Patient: sex M, age 60
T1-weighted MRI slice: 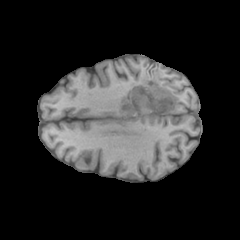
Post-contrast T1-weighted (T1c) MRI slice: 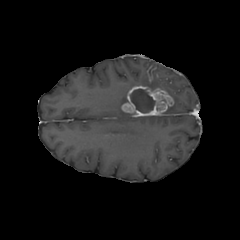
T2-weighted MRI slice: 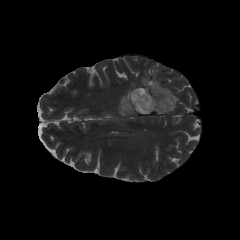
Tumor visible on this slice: yes
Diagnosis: Glioblastoma, IDH-wildtype
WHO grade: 4